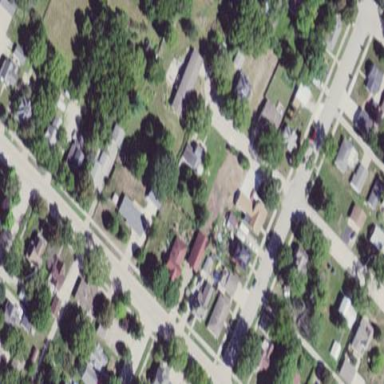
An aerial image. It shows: This residential area consists of single-family homes.